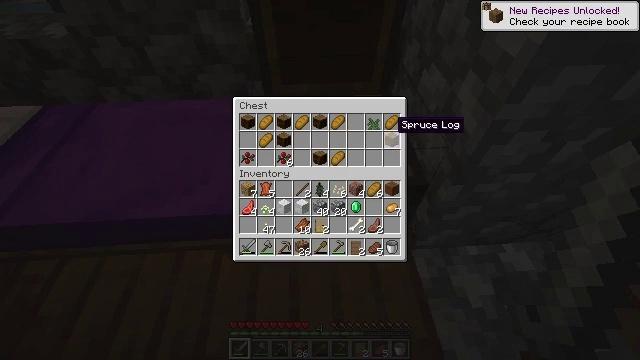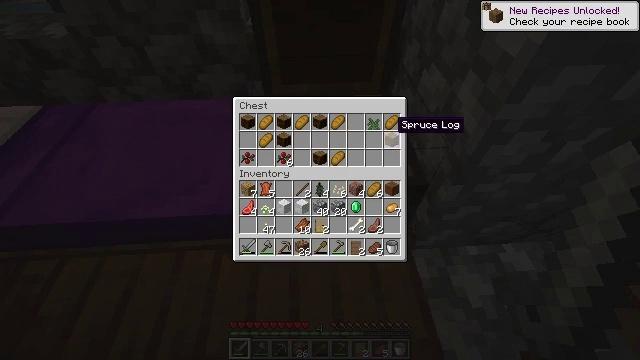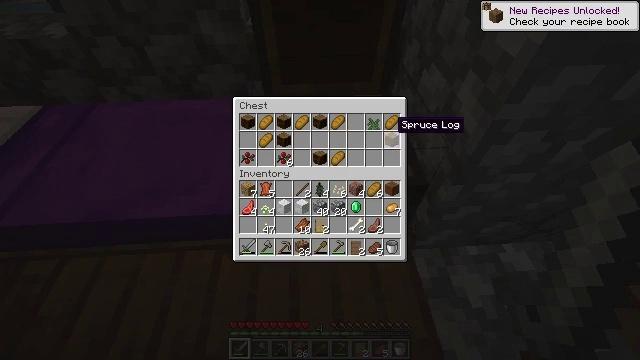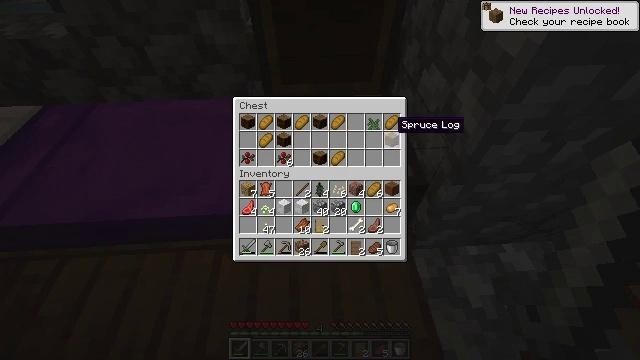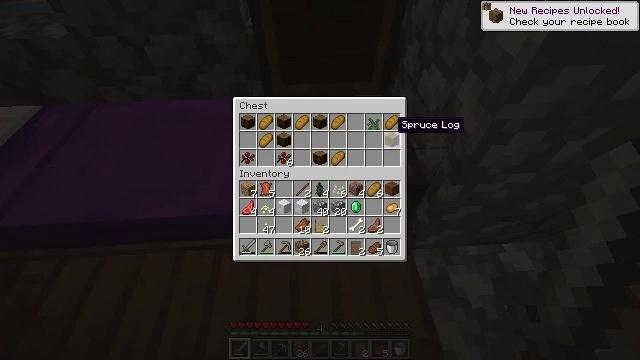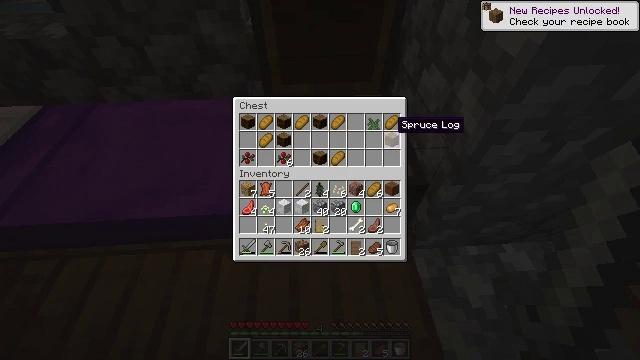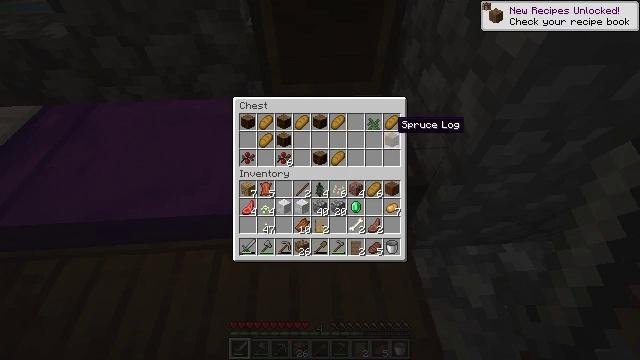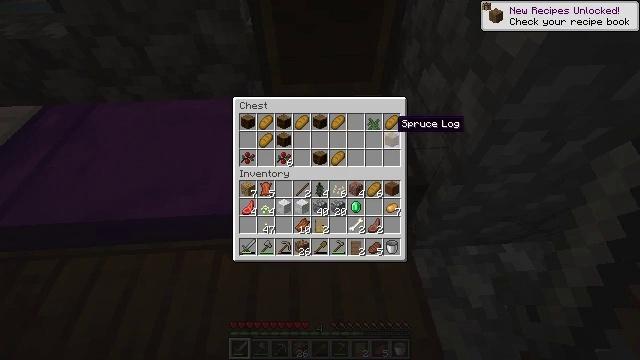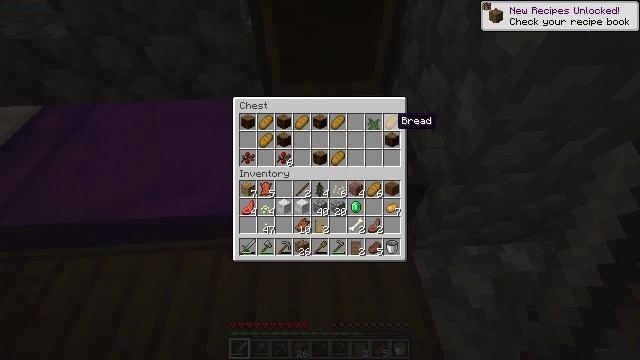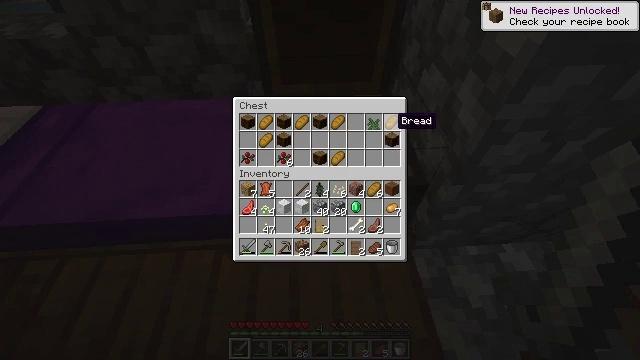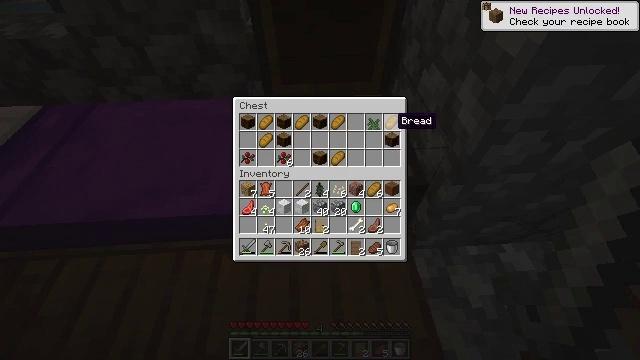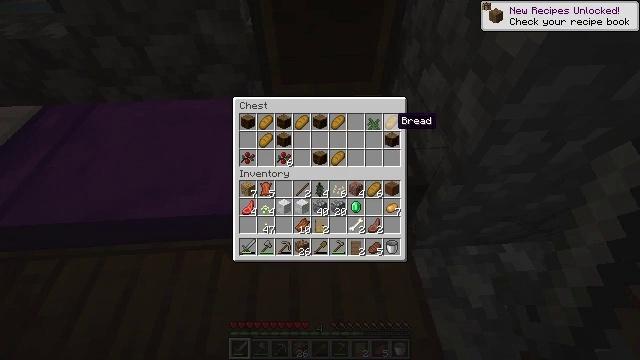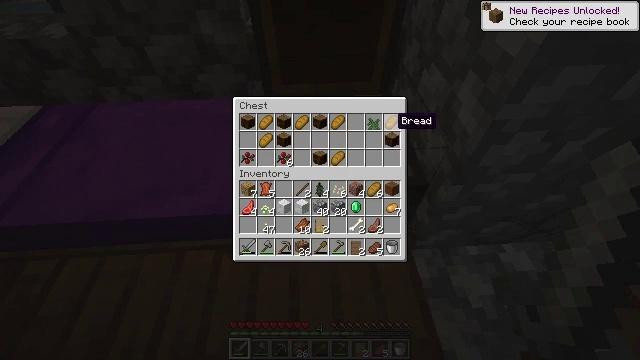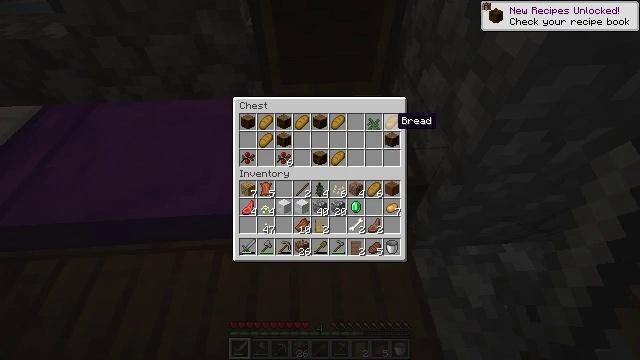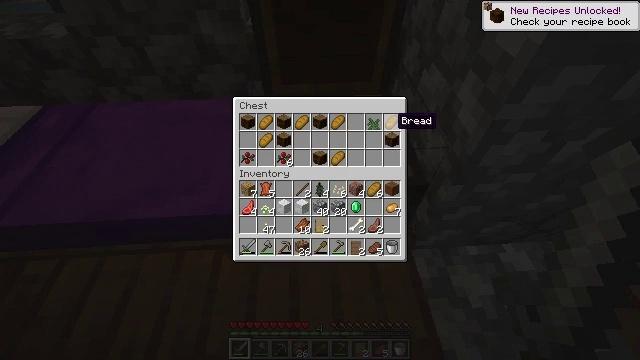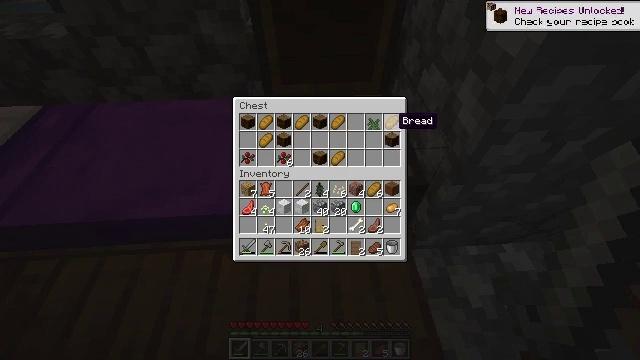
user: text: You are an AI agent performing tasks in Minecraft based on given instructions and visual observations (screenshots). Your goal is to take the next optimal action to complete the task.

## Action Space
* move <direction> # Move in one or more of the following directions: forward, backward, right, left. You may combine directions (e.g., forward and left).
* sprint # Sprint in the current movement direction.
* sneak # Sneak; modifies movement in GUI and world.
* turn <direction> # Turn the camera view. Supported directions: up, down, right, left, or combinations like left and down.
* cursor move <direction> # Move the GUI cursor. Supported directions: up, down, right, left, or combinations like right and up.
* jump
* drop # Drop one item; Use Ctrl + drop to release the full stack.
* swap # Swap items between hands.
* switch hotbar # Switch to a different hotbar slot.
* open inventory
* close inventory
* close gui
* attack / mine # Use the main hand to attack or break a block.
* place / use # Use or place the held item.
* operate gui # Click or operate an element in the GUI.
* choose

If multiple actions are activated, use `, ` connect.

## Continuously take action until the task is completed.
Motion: motion action
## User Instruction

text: Attack the spruce door to gather it.
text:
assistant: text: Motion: no_op
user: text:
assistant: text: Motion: no_op
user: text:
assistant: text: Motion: no_op
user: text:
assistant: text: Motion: no_op
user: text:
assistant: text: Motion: no_op
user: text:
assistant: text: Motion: no_op
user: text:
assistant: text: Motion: no_op
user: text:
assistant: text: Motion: no_op
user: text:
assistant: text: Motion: no_op
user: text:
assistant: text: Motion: no_op
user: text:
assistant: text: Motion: no_op
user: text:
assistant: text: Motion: no_op
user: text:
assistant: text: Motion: no_op
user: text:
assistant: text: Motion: no_op
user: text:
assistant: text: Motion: no_op
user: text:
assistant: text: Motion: no_op
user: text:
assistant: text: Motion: cursor move down
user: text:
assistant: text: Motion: cursor move down
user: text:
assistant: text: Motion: no_op
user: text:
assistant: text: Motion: no_op
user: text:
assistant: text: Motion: no_op
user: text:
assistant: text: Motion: no_op
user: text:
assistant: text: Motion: no_op
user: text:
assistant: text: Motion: no_op
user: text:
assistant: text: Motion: no_op
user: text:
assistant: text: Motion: no_op
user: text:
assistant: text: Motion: no_op
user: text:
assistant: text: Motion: no_op
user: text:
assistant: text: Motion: operate gui
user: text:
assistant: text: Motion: operate gui